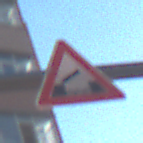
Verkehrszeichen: BeweglicheBruecke
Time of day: MorningAfternoon
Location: Outdoor (Suburban)
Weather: PartlyCloudy
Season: NotSpecified
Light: Natural